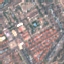
Label: Residential